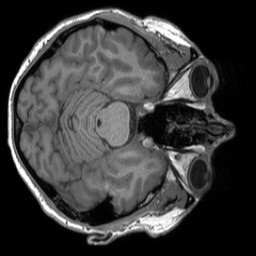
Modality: T1w
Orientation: axial
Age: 46
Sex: male
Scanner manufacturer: siemens
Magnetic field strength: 3 T
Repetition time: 1.9 s
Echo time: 0.00249 s